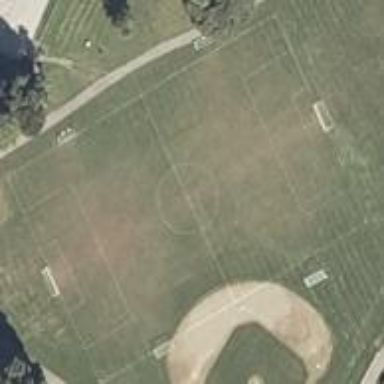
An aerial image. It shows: Soccer pitch for outdoor sports and leisure activities.